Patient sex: M
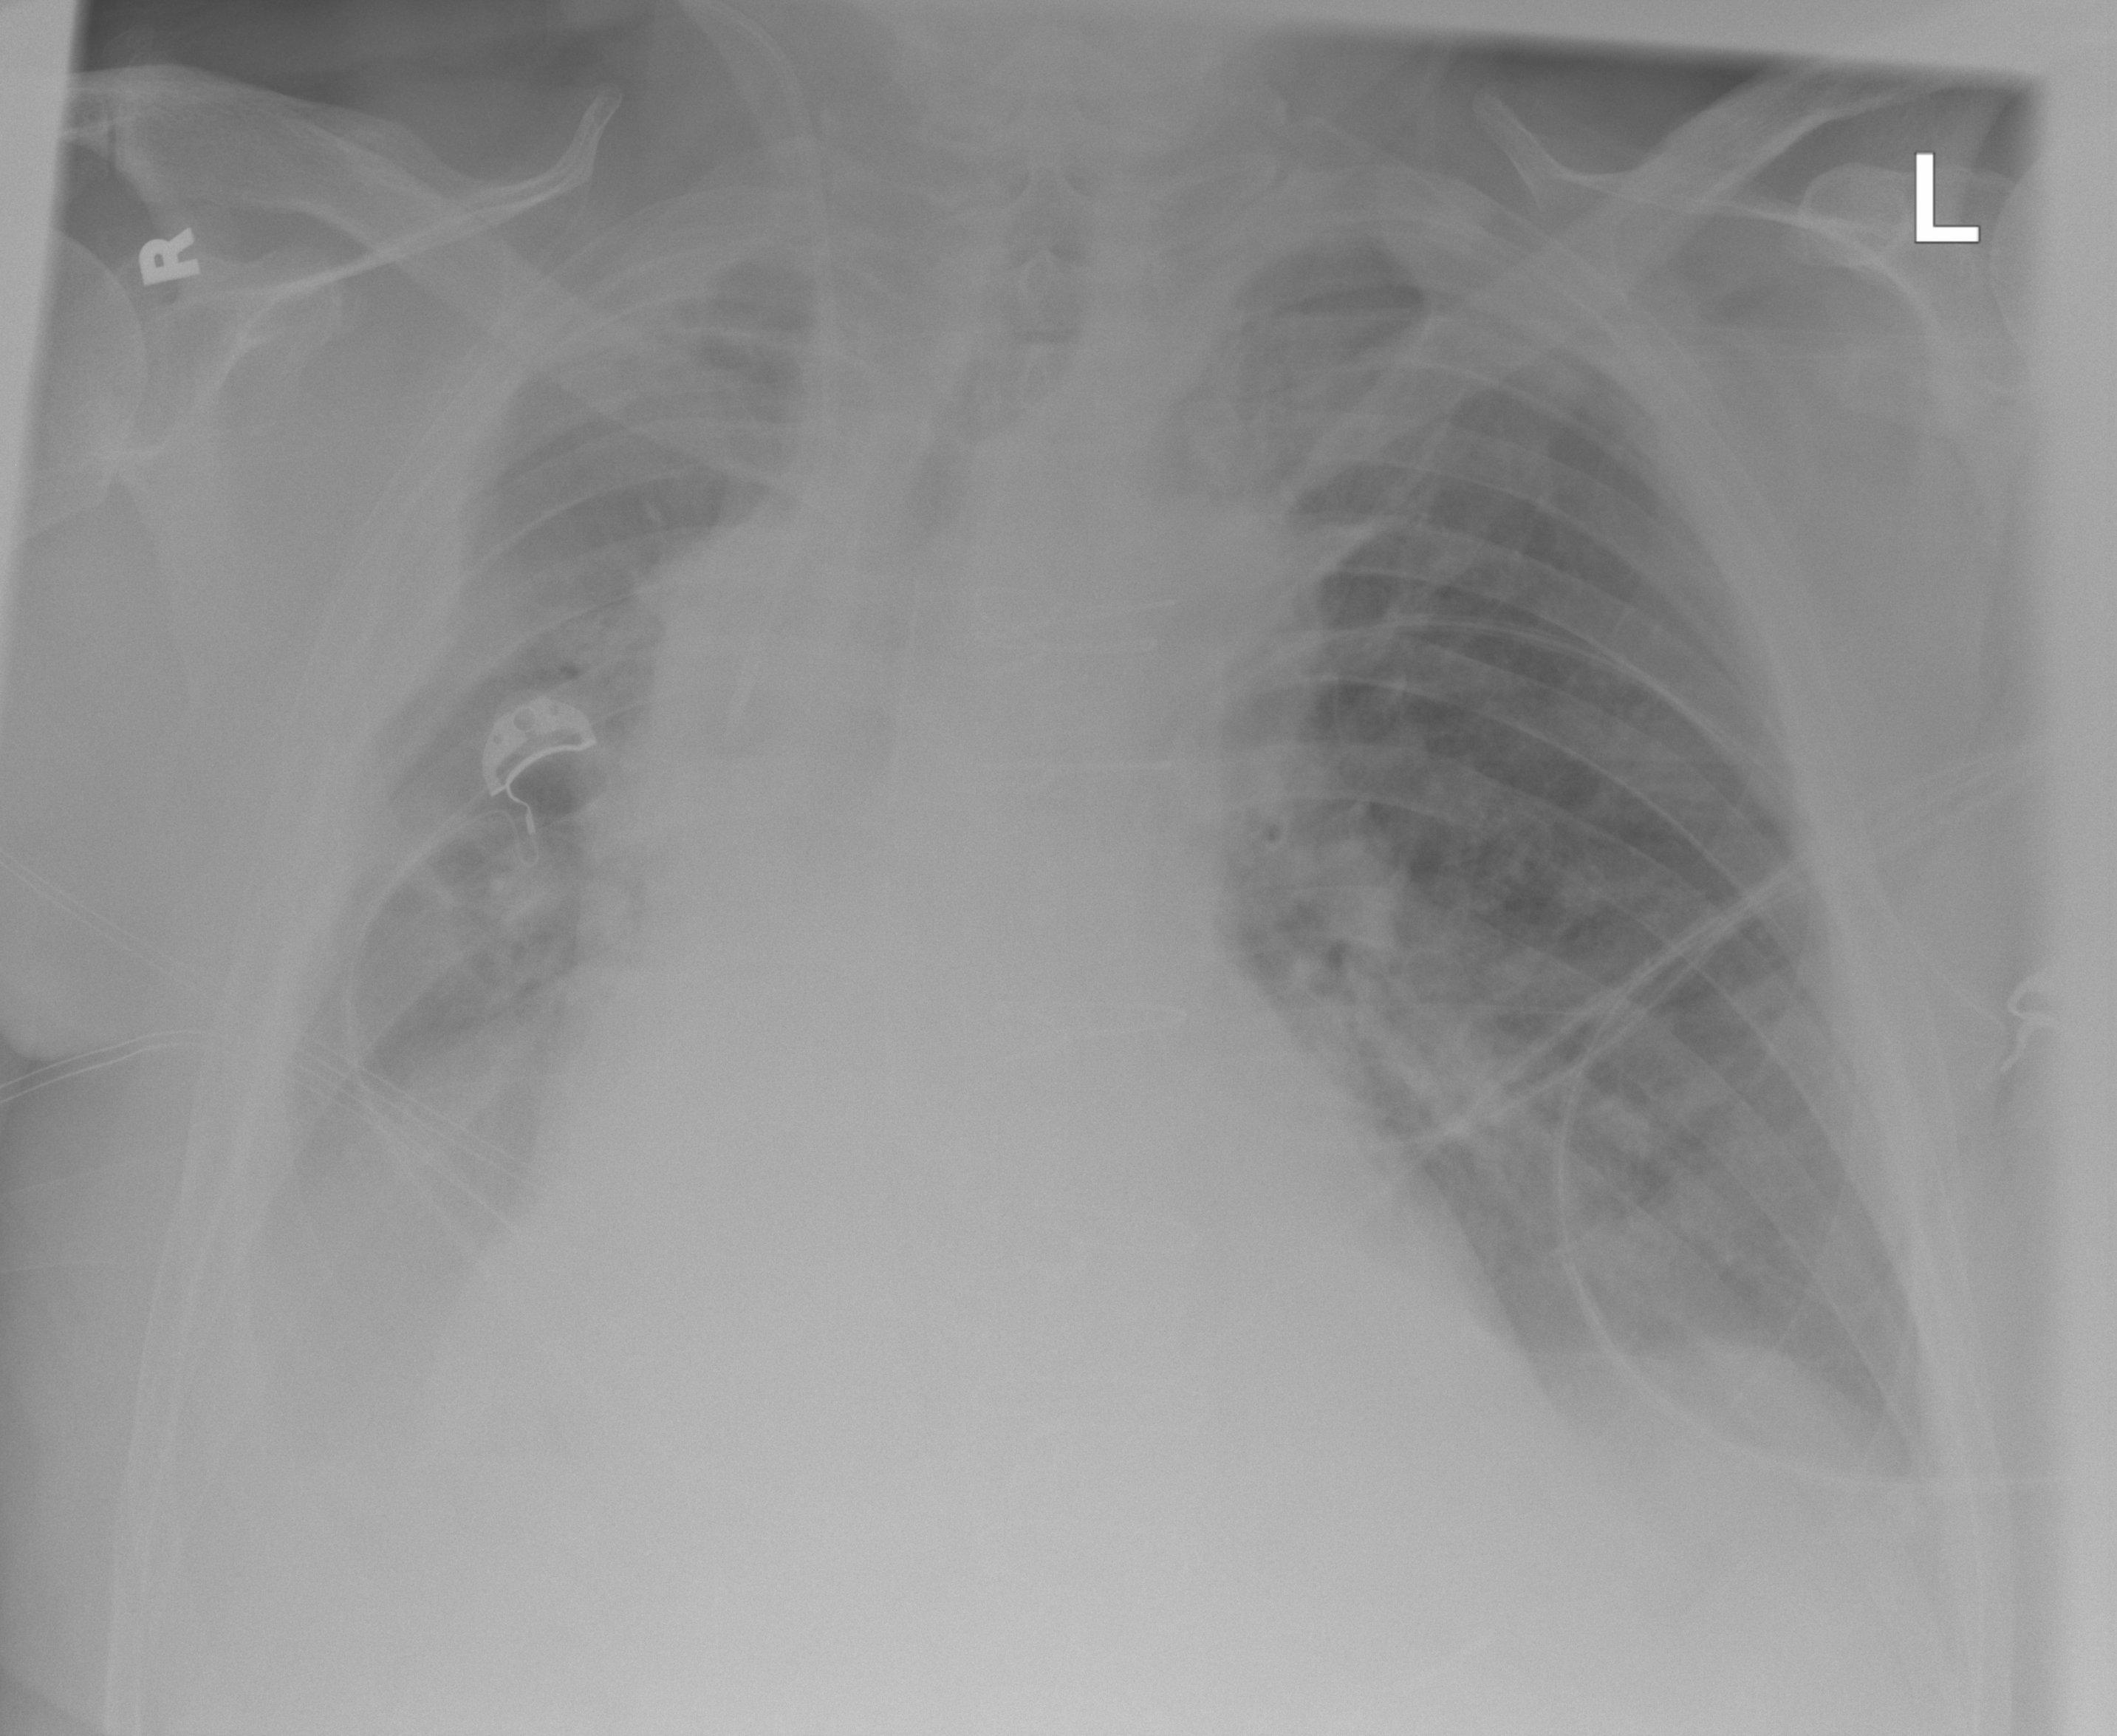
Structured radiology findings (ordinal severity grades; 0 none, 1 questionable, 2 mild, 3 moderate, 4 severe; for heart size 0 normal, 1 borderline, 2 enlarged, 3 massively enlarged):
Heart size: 2
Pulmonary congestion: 2
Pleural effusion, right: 2
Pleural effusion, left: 0
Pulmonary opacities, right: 0
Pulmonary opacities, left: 2
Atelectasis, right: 2
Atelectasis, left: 0